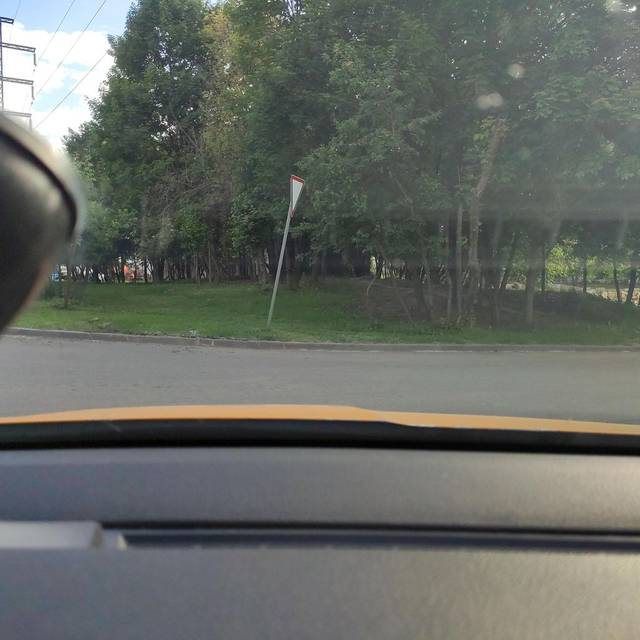
Region: Russia
Coordinates: 55.677, 37.55